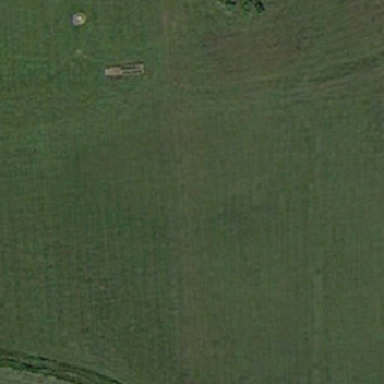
There is a open grasslands .